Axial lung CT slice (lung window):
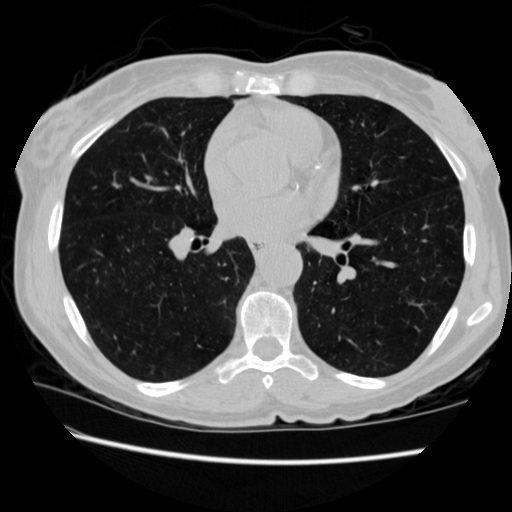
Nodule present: no